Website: home-depot
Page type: customer-info-address
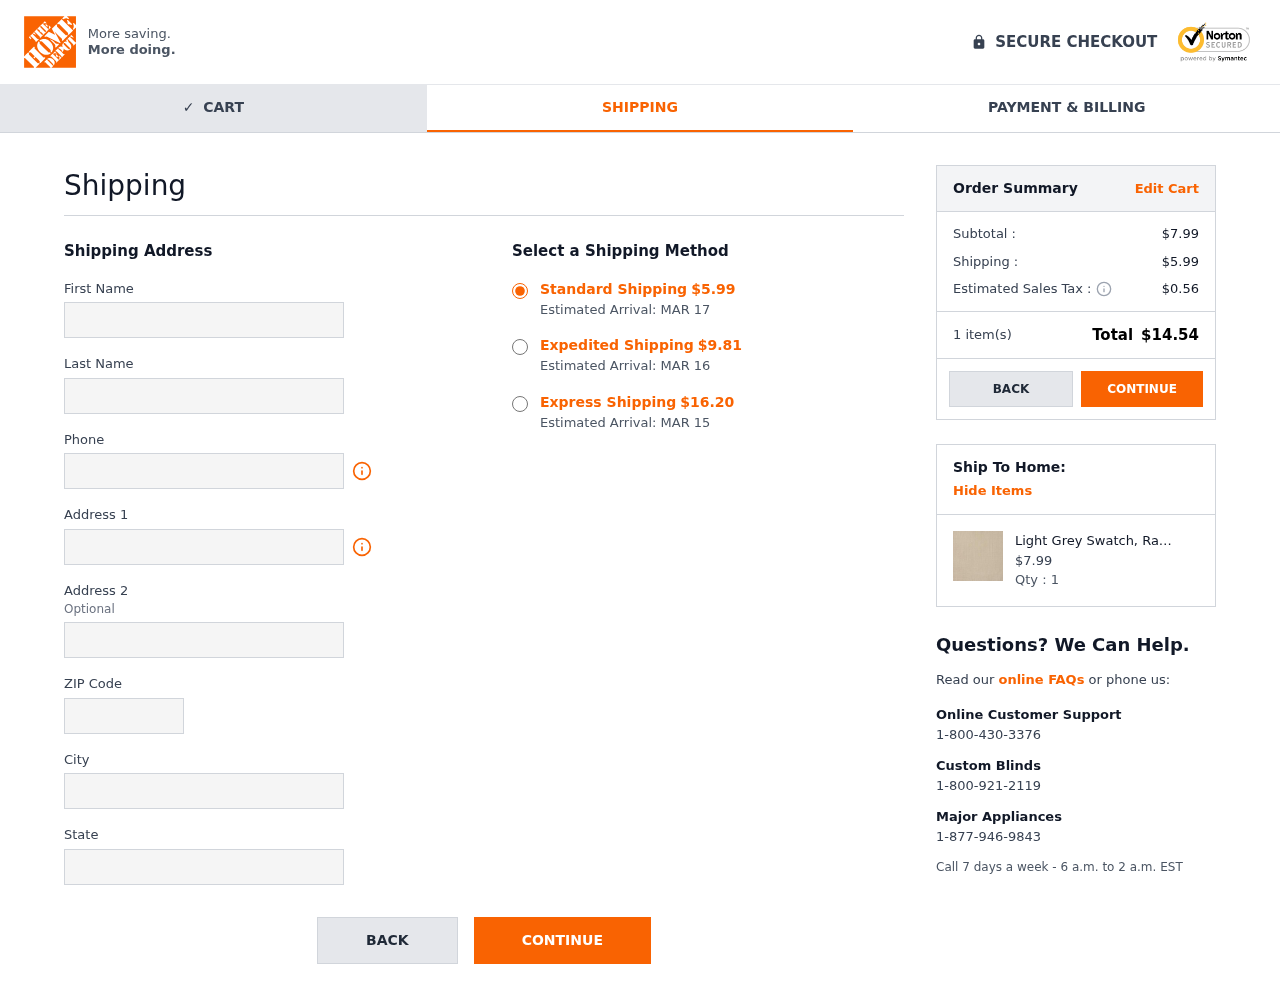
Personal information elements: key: PII_CITY
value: Christophershire
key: PII_FIRSTNAME
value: Maria
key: PII_LASTNAME
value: Boyd
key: PII_PHONE
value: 8168438297
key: PII_POSTCODE
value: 83178
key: PII_STATE
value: Idaho
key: PII_STREET
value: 86532 Richard Skyway Apt. 118
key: PII_STREET2
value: Suite 901
Product elements: key: PRODUCT1_NAME
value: Light Grey Swatch, Ravenna Home
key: PRODUCT1_PRICE
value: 7.99
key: PRODUCT1_QUANTITY
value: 1
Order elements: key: ORDER_SHIPPING_COST
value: $5.99
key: ORDER_DELIVERY_DATE
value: Estimated Arrival: MAR 17
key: ORDER_SHIPPING_COST_EXPEDITED
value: $9.81
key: ORDER_DELIVERY_DATE_EXPEDITED
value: Estimated Arrival: MAR 16
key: ORDER_SHIPPING_COST_EXPRESS
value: $16.20
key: ORDER_DELIVERY_DATE_EXPRESS
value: Estimated Arrival: MAR 15
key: ORDER_SUBTOTAL
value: $7.99
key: ORDER_TAX
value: $0.56
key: ORDER_NUM_ITEMS
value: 1 item(s)
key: ORDER_TOTAL
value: $14.54